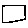
Label: square